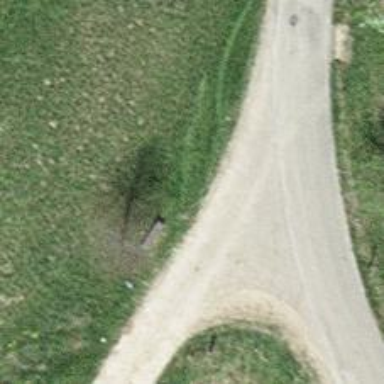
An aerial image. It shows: Bench for seating.